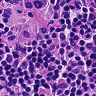
Metastatic tissue present: yes